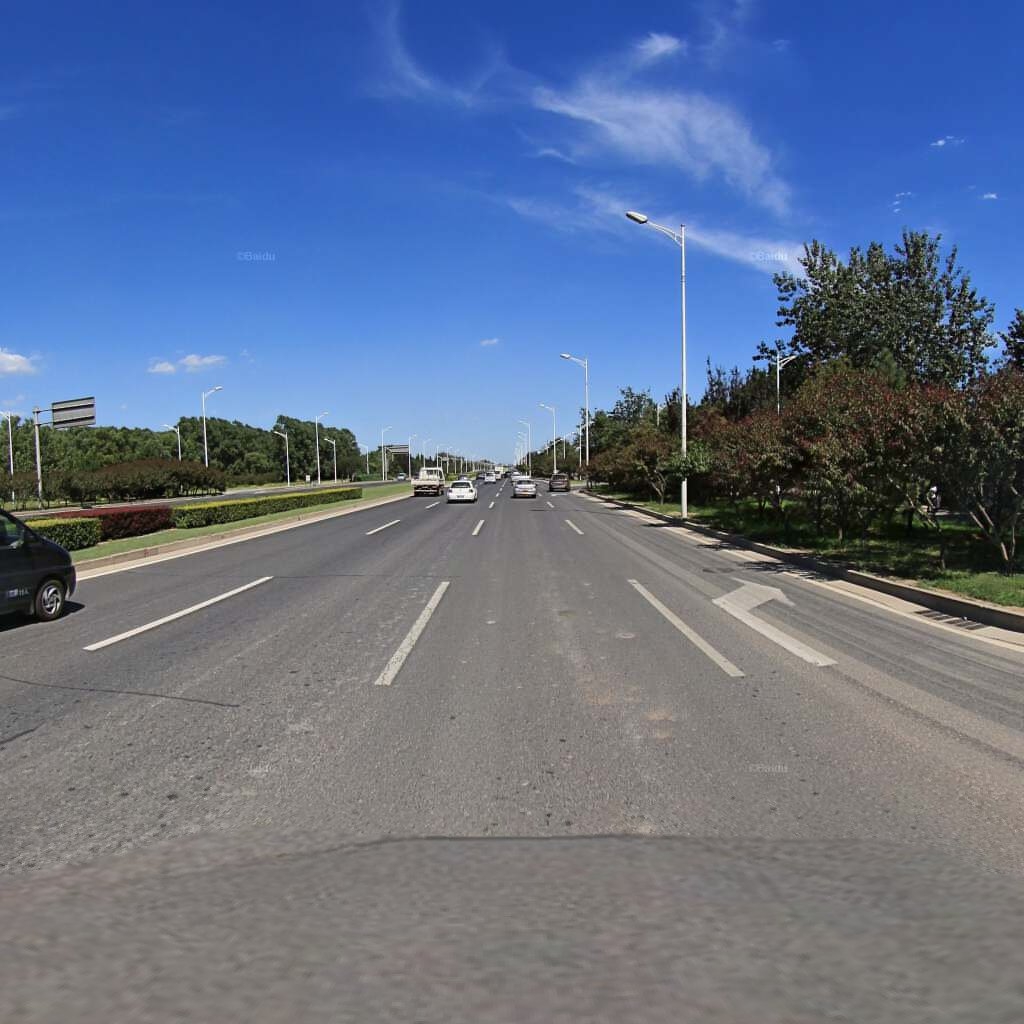
Region: Haidian
Road damage annotations: transverse crack, transverse patch, longitudinal patch, manhole cover